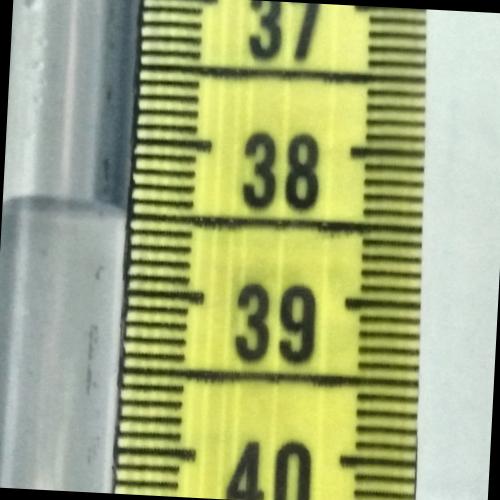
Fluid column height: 38.5 cm